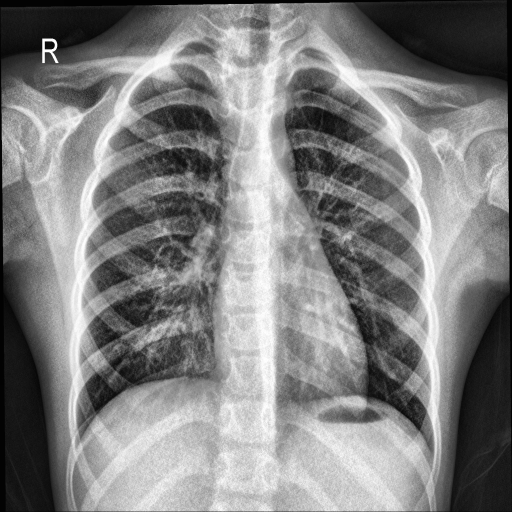
Finding: NORMAL